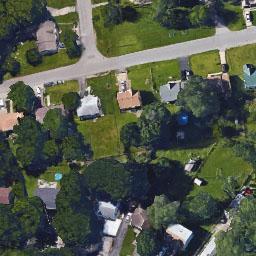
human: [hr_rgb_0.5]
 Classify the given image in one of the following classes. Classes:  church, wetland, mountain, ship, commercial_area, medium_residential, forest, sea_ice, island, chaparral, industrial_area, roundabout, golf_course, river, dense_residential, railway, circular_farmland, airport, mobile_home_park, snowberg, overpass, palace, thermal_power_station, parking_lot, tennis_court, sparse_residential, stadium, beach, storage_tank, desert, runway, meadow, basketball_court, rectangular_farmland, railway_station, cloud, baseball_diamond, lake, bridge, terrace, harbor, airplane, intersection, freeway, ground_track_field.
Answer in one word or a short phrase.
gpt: medium_residential